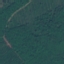
Land use / land cover: Forest